Question: i want to display whole year with jquery ui. is it possible to cut down the code to just whole year Calender?

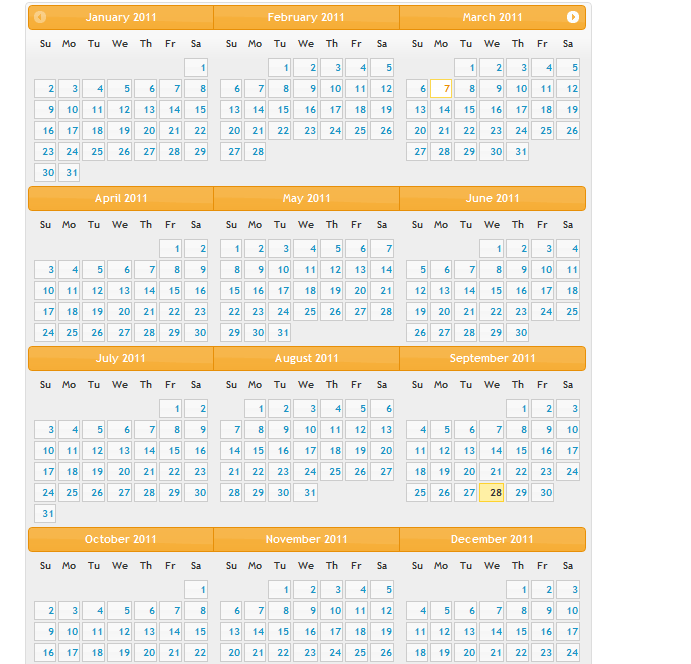
Answer: Set the "defaultDate" to the 1th of january, and then set "numberOfMonths" to 12.
<URL>
Edit: you don't have to set the defaultDate to 1th of january, it depends on the date you want the calender to start.